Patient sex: M
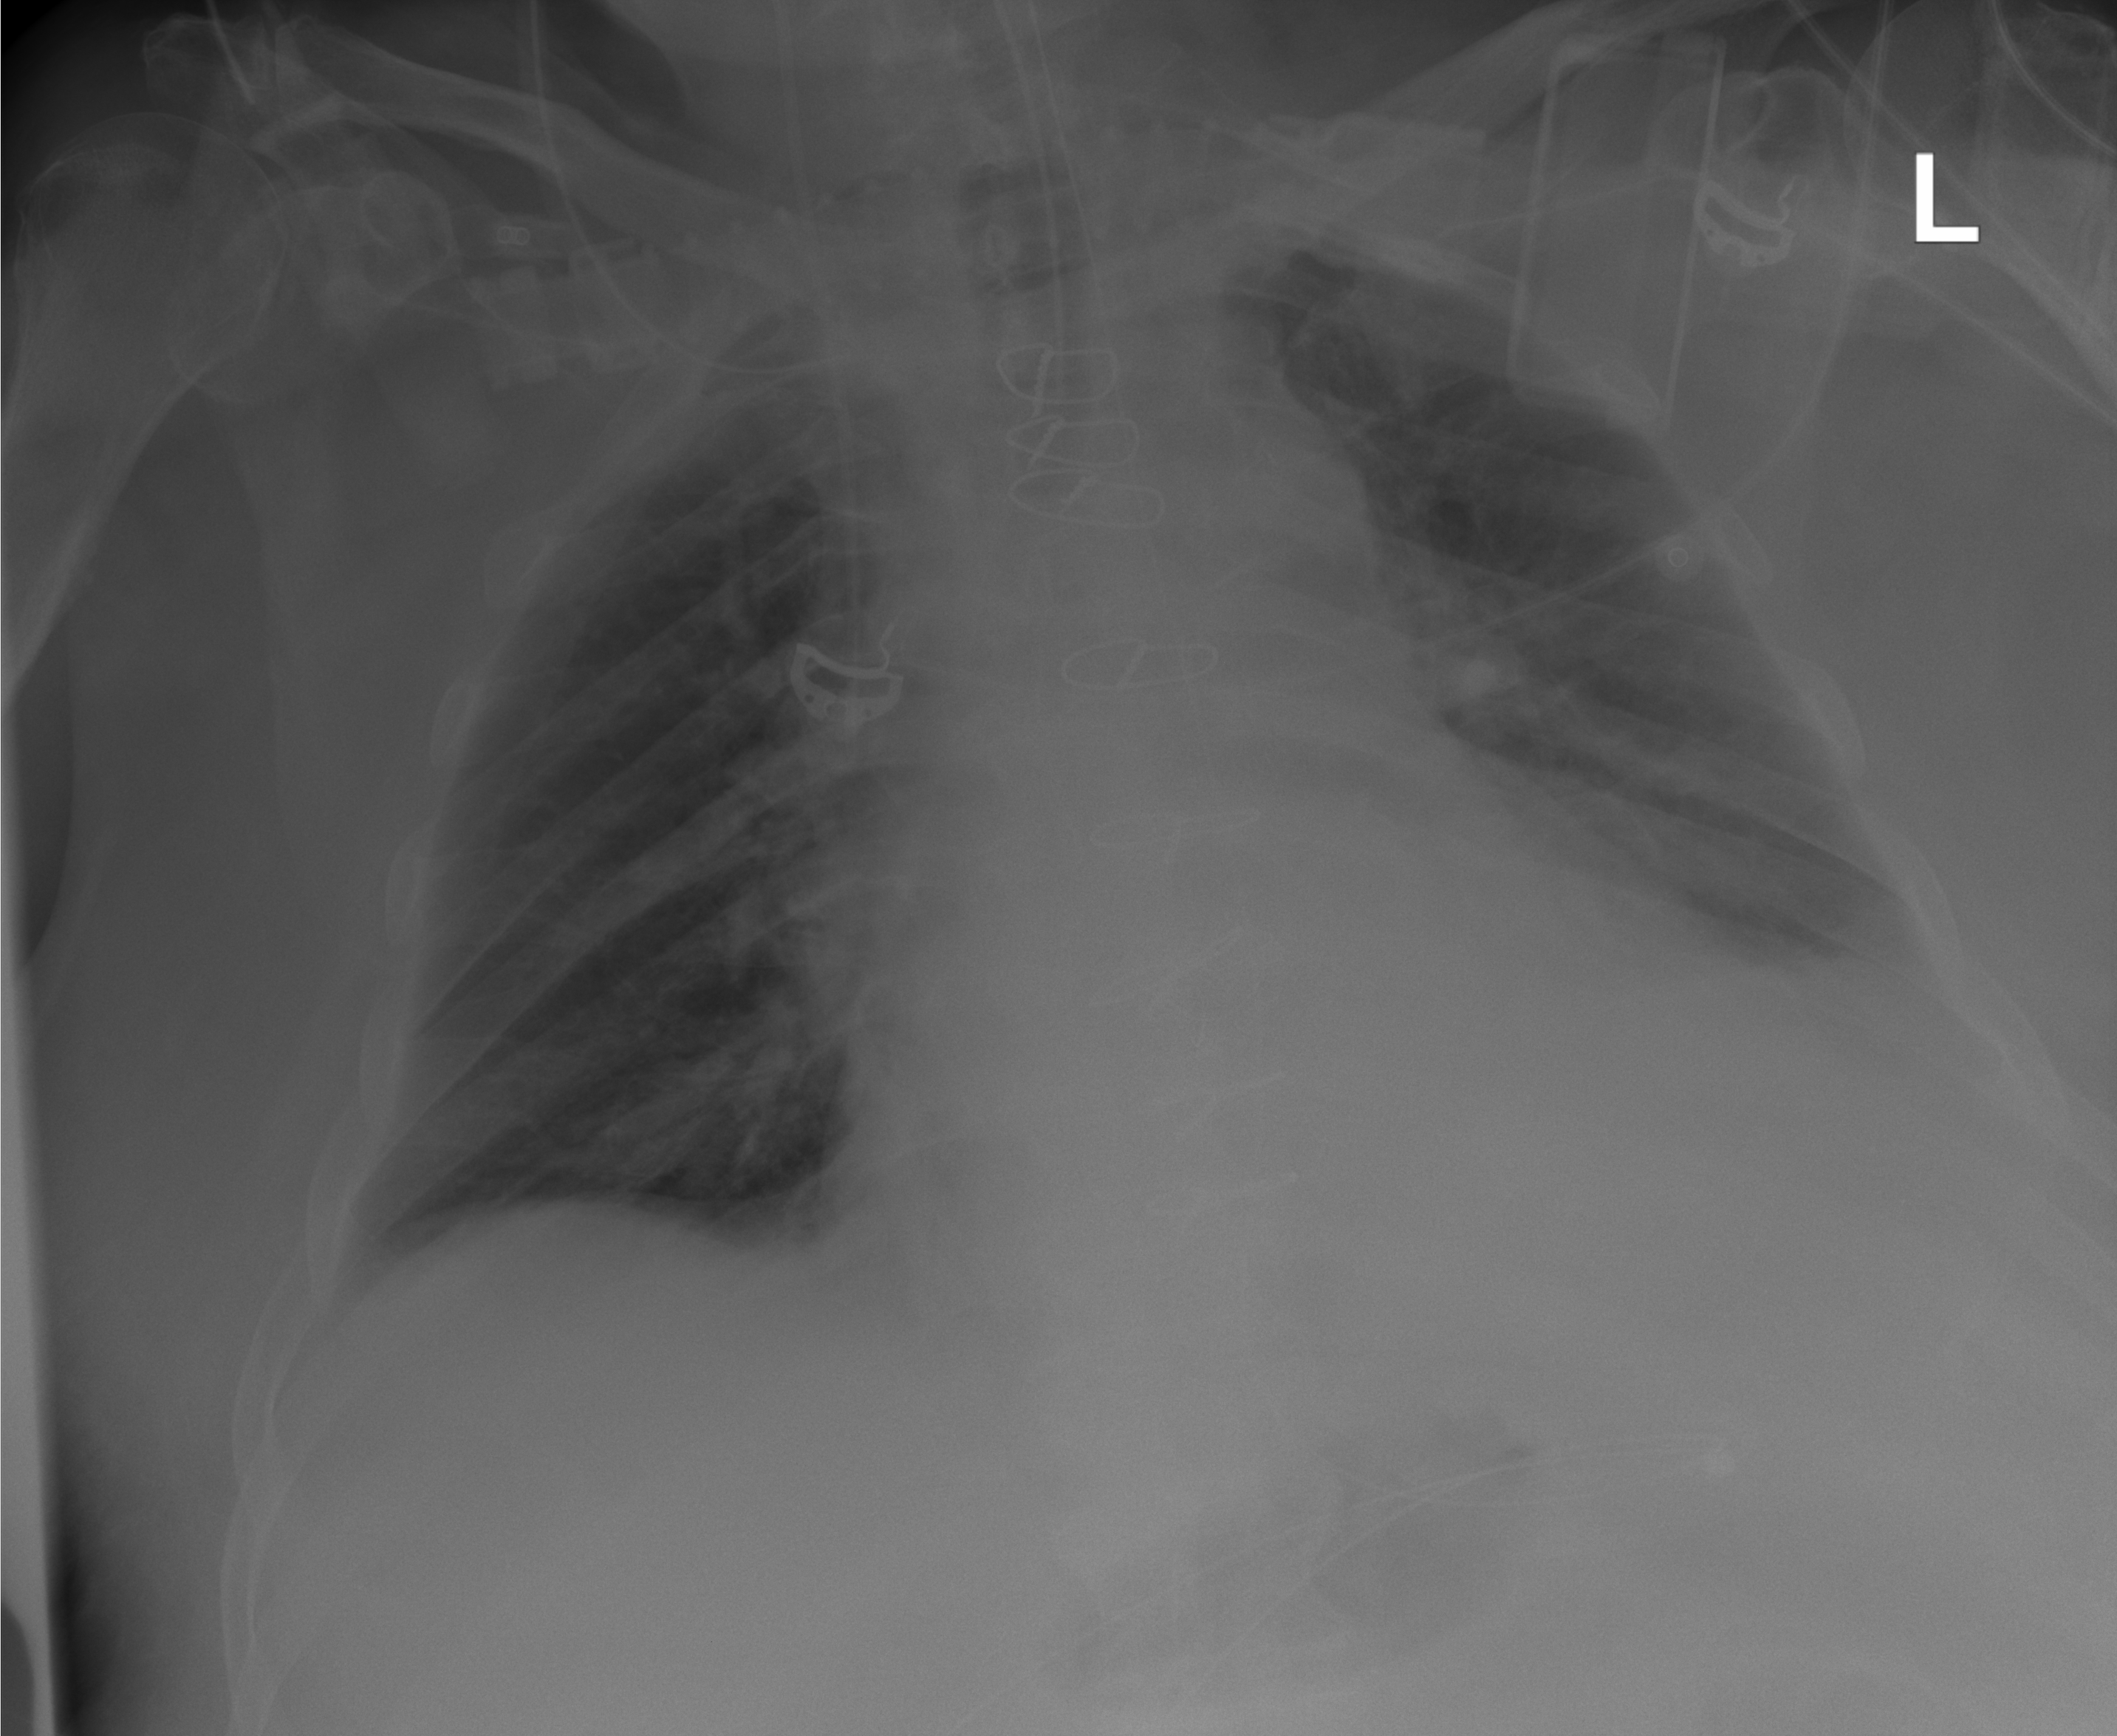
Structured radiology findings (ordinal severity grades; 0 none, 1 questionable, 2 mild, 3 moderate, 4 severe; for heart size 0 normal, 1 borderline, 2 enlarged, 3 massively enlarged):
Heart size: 2
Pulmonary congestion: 2
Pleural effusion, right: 0
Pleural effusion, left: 2
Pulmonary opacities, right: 0
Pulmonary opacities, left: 0
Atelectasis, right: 2
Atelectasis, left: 2